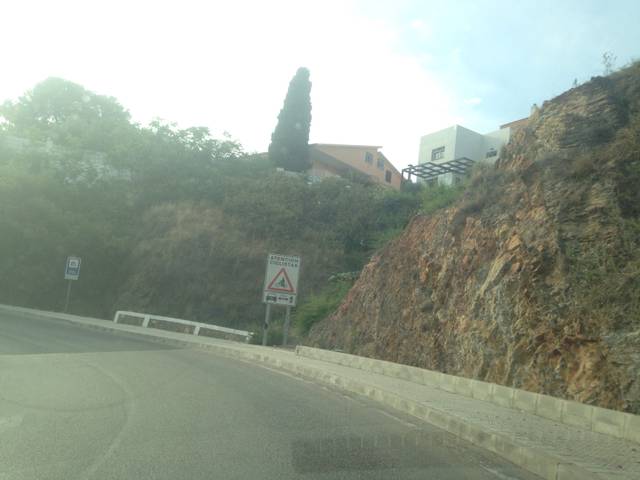
Region: Spain
Coordinates: 36.737, -4.412